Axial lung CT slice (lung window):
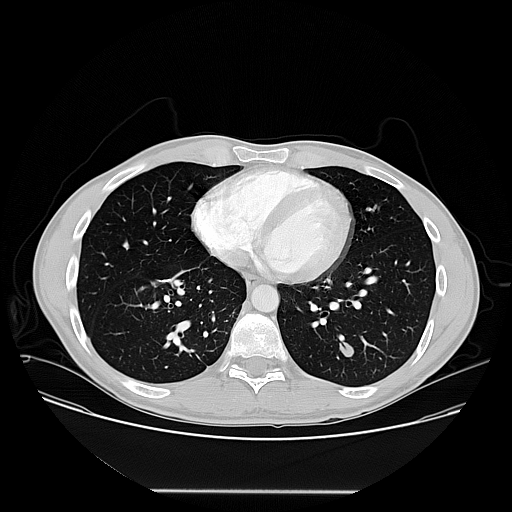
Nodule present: yes
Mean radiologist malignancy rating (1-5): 3